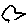
Label: bird